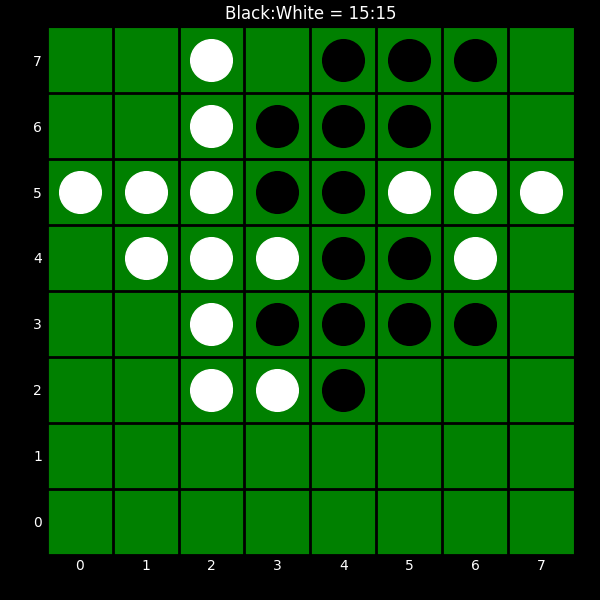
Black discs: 15
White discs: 15